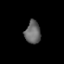
Tissue: lung
Cell type: Epithelial cells
Senescence score: 0.1773
Nuclear area (px): 346
Mean DAPI intensity: 103.763